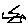
Label: zigzag